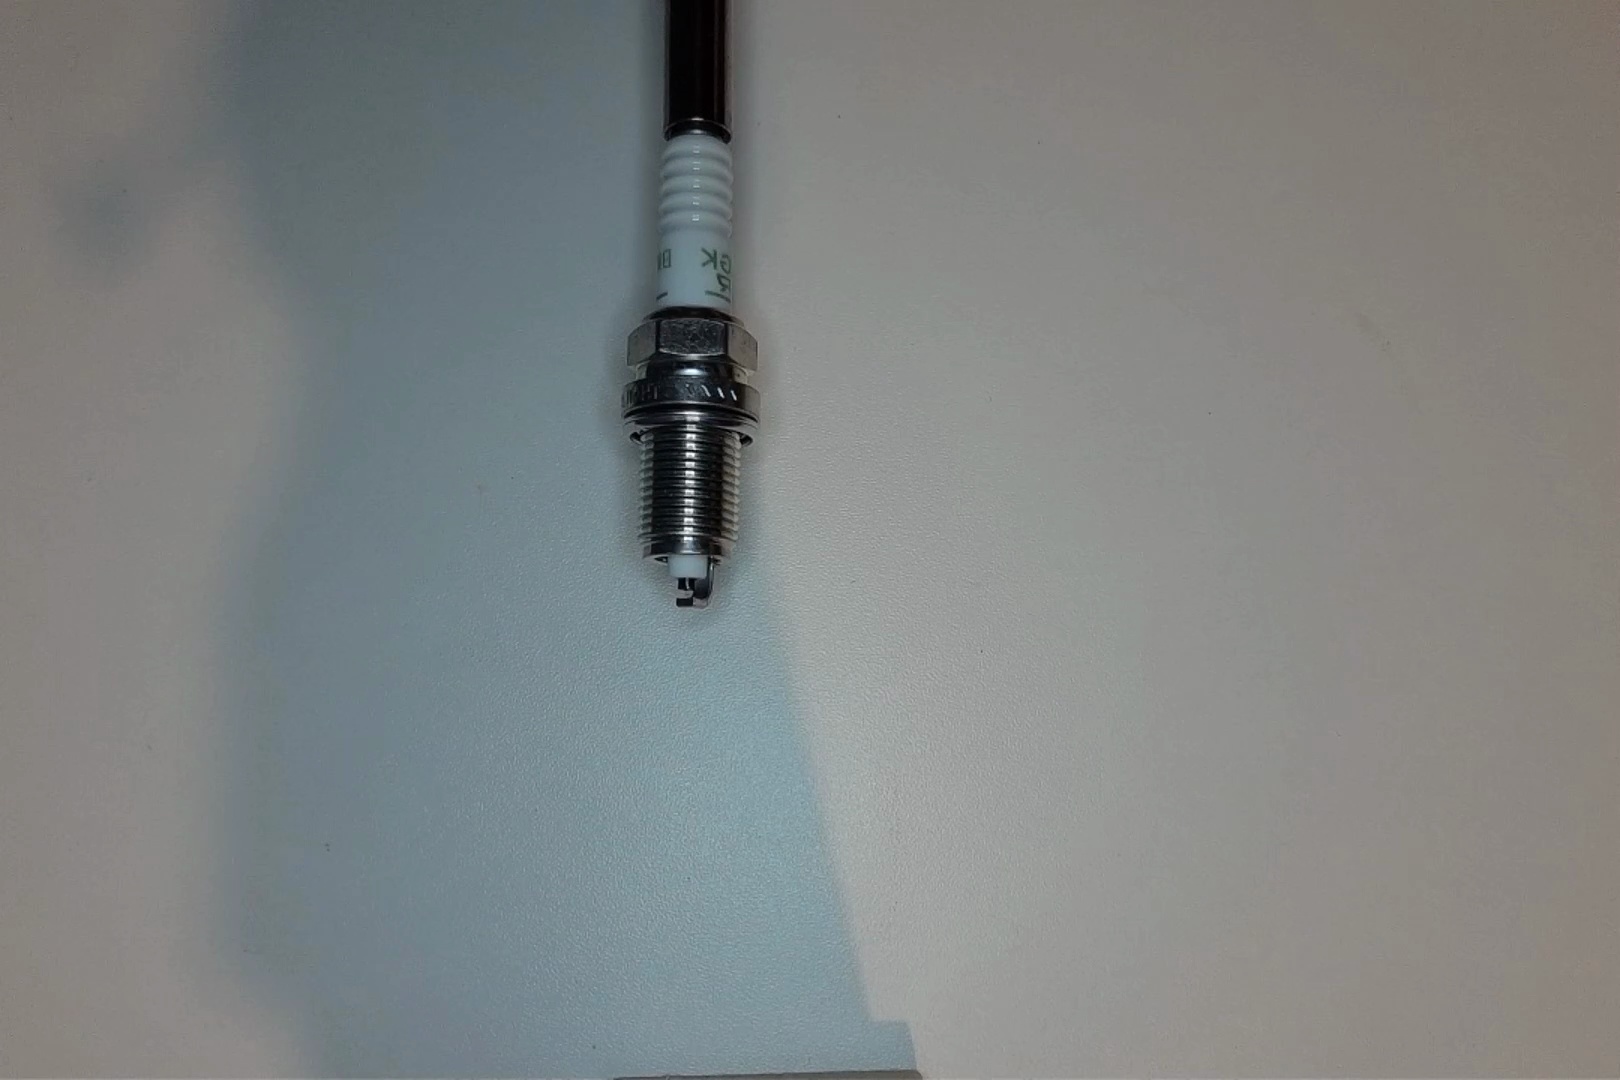
Label: no anomaly